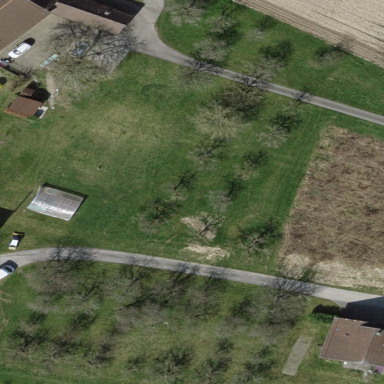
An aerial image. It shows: Orchard.